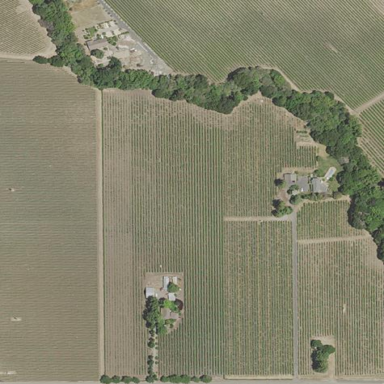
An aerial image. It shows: Vineyard with grape crops.